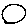
Label: circle